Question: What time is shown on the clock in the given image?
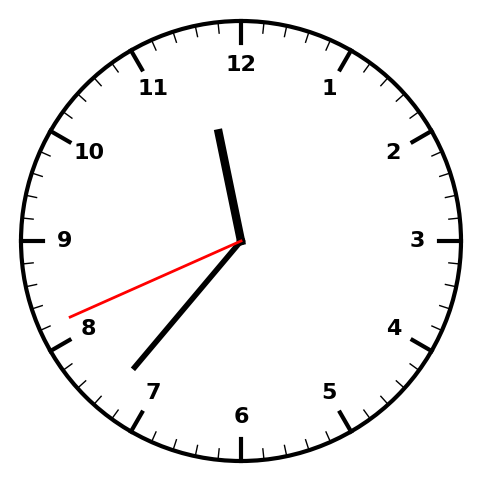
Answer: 11:36:41